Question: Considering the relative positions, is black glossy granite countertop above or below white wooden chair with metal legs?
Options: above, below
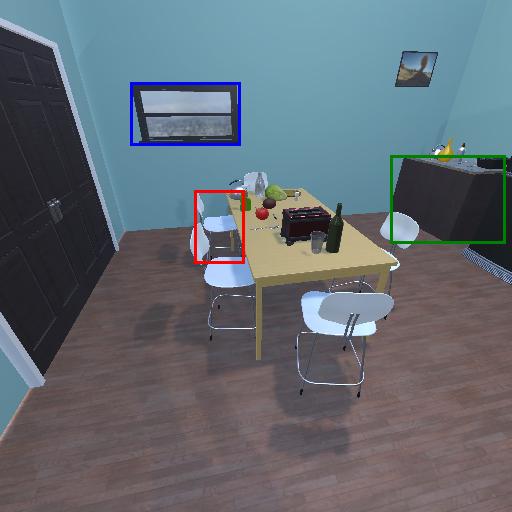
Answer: above